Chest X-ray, AP view. Patient: 10 years old, sex M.
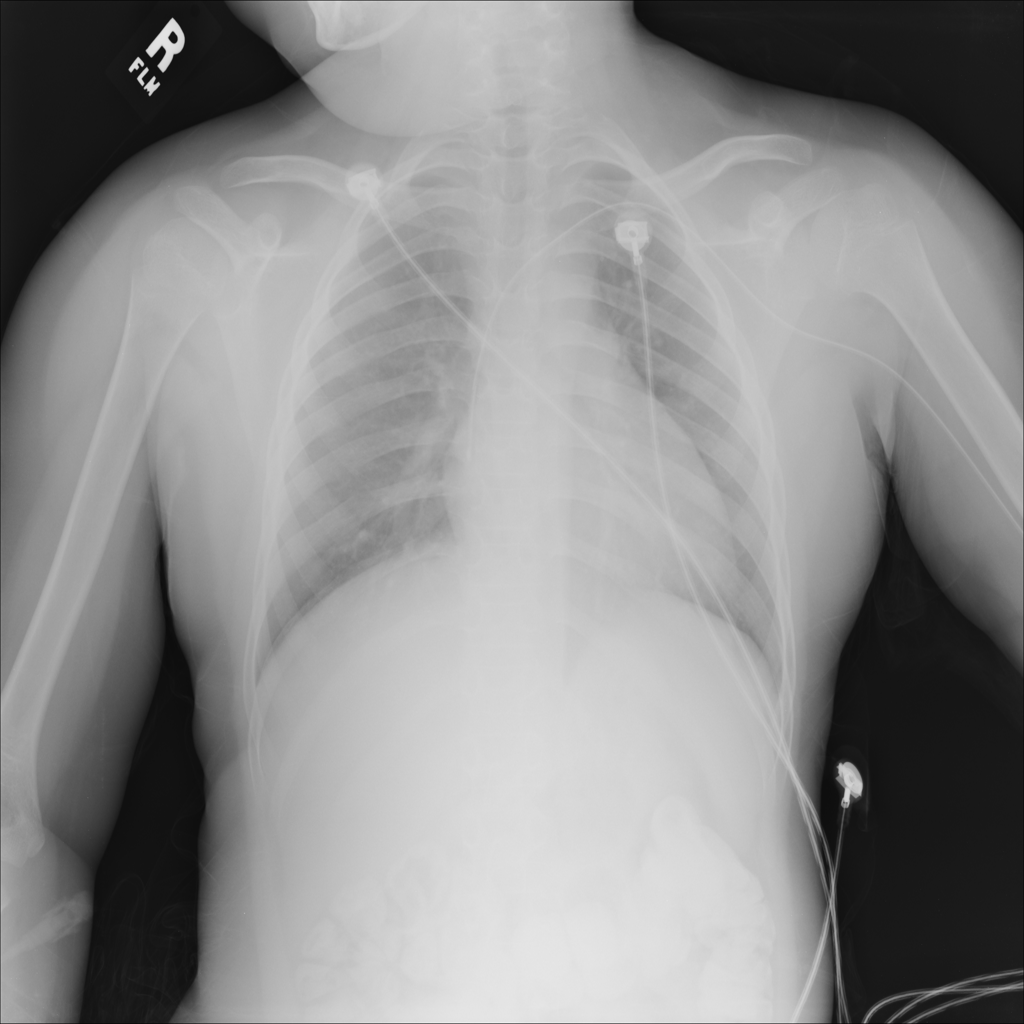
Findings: No Finding